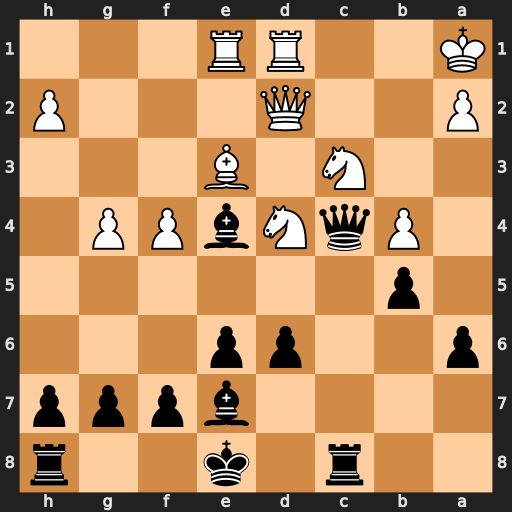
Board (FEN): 2r1k2r/4bppp/p2pp3/1p6/1PqNbPP1/2N1B3/P2Q3P/K2RR3
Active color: b
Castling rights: k
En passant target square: -
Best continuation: Qxc3+ Qxc3 Rxc3